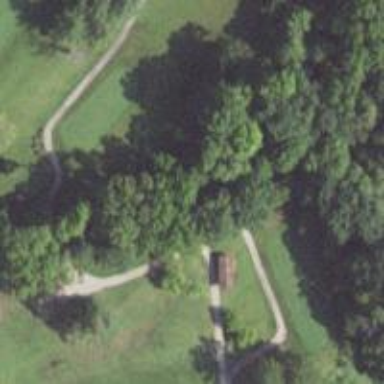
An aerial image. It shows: Path for golf carts.